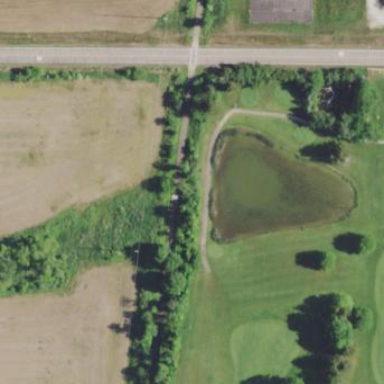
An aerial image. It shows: Water hazard in golf course. The hazard is natural water feature.